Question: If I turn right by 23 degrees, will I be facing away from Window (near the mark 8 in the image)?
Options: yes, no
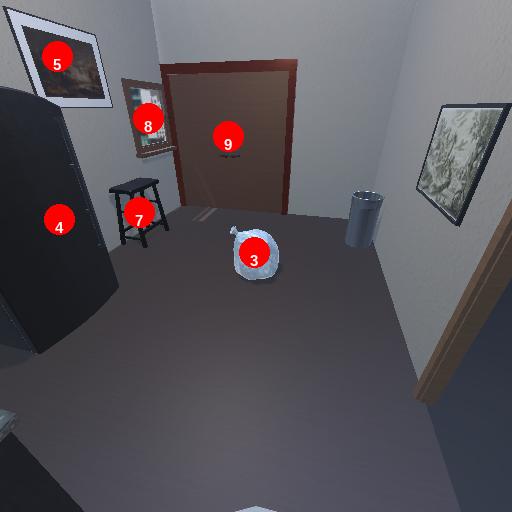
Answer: yes